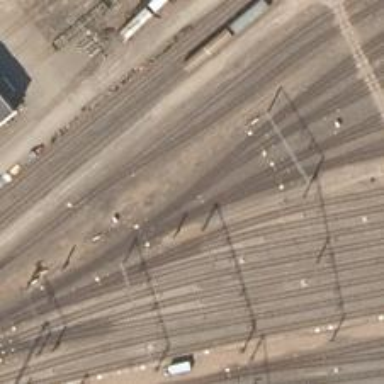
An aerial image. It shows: Railway yard in service.